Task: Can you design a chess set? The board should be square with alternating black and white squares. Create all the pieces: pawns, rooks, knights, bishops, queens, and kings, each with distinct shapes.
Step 99:
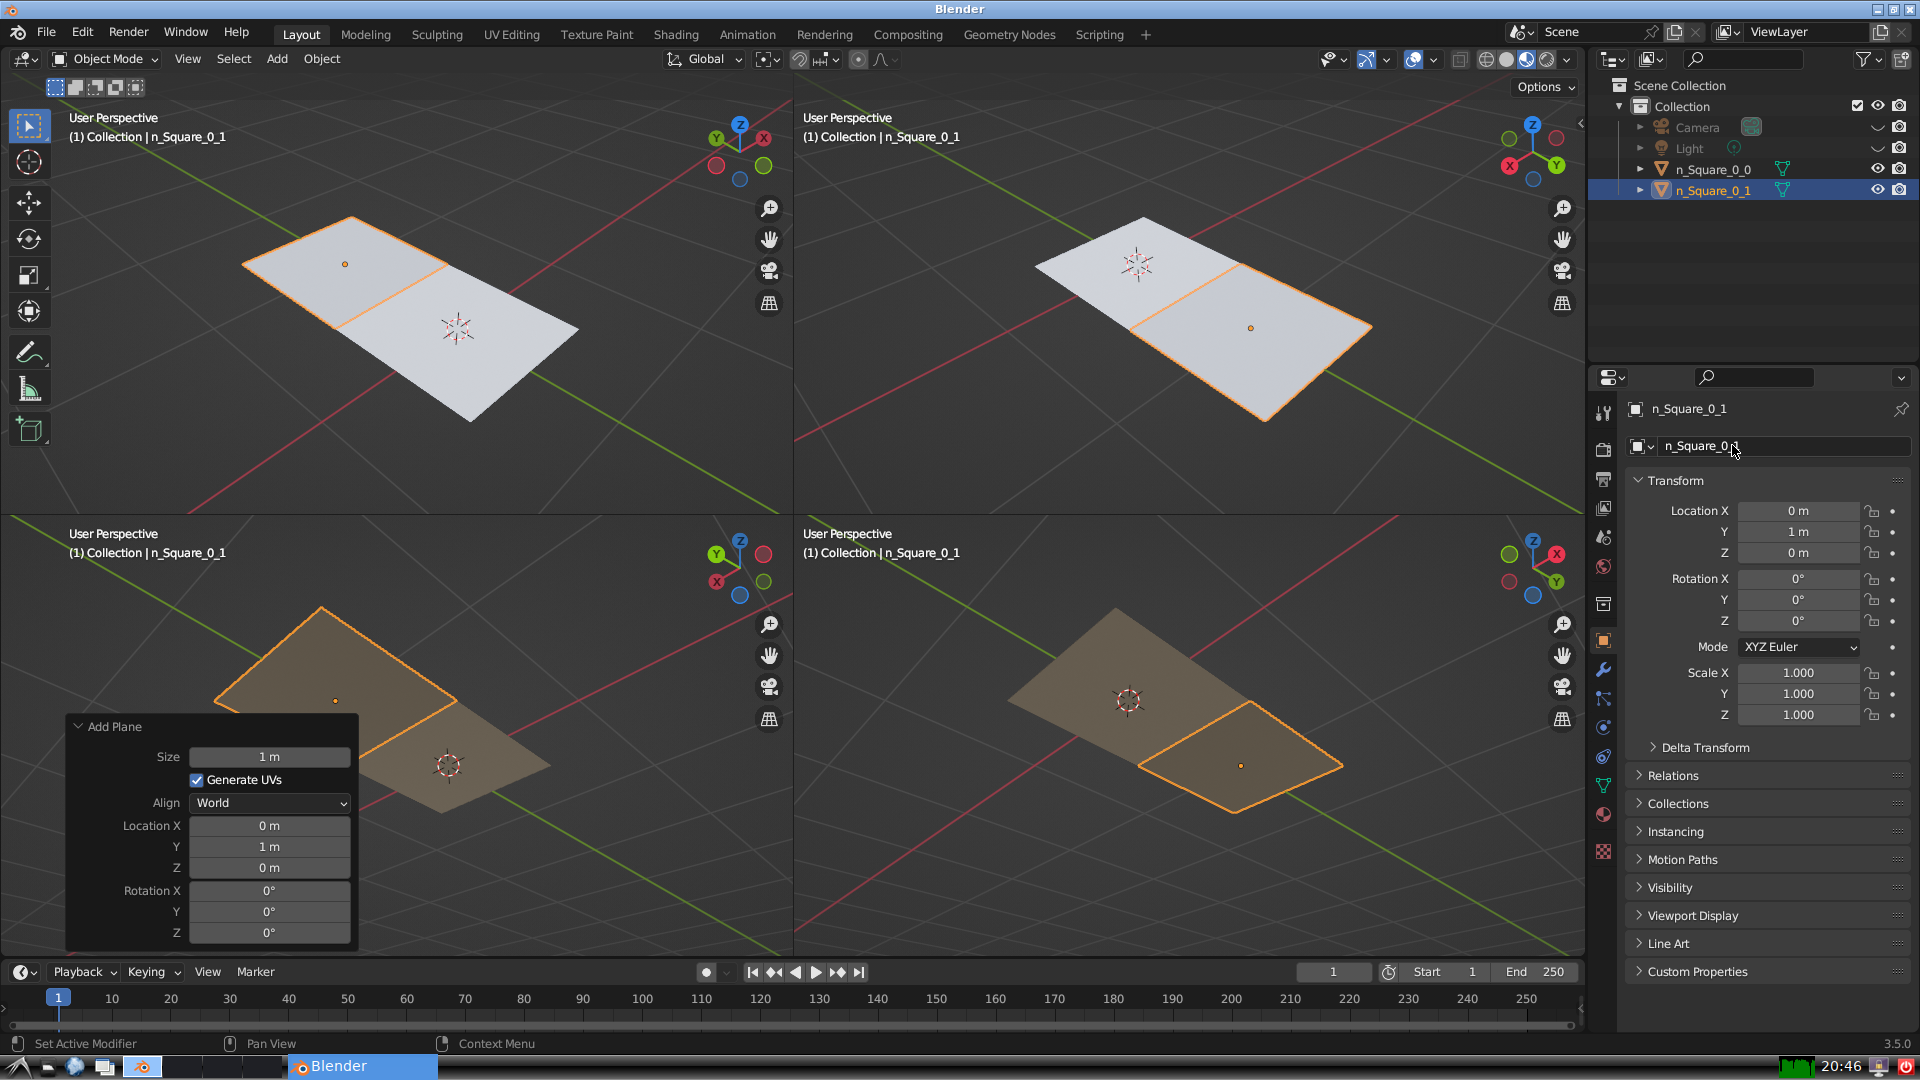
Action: {"mouse_move": [1608, 805]}